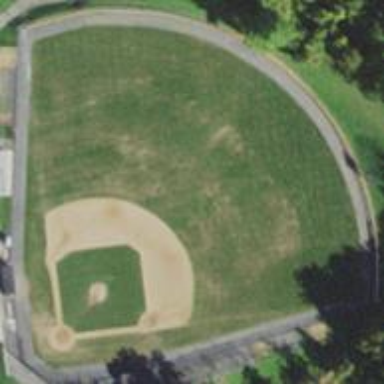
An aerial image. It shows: Baseball pitch for leisure and sports activities.